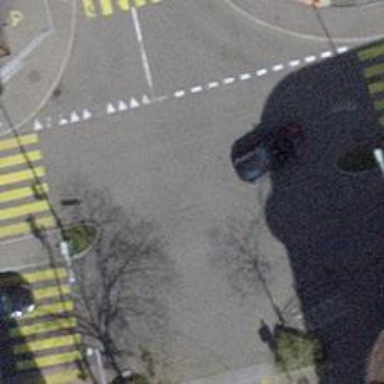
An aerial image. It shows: Road with traffic signals.